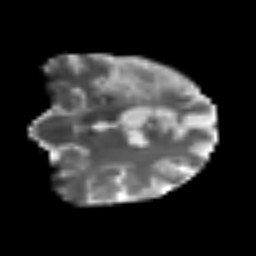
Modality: T2w
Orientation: coronal
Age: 56
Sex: male
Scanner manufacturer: siemens
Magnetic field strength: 3 T
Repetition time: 3.2 s
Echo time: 0.081 s